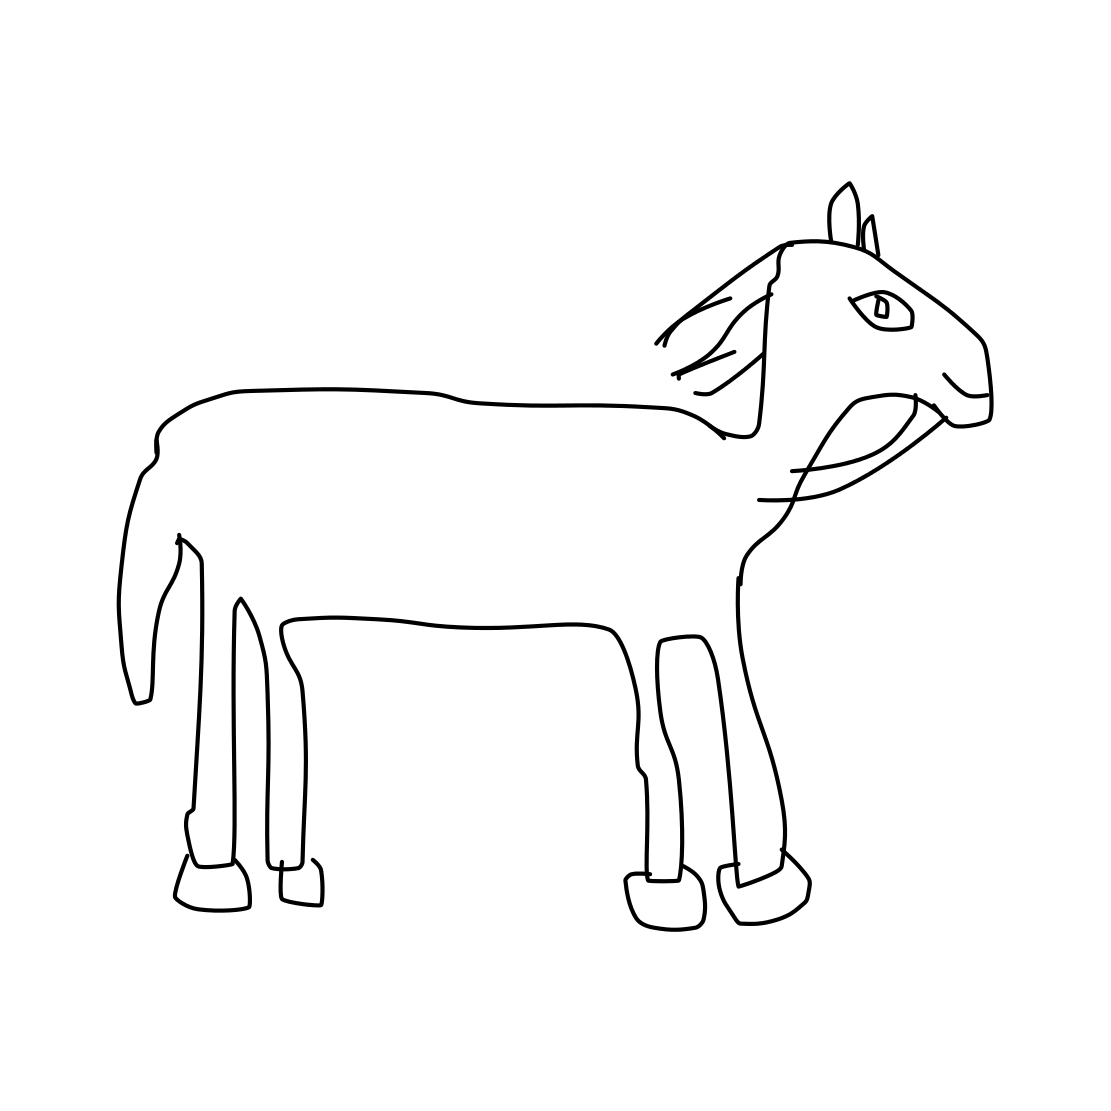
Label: horse